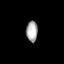
Tissue: prostate
Cell type: T cells
Senescence score: 0.7282
Nuclear area (px): 235
Mean DAPI intensity: 167.855